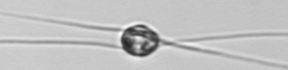
Label: Chaetoceros_danicus